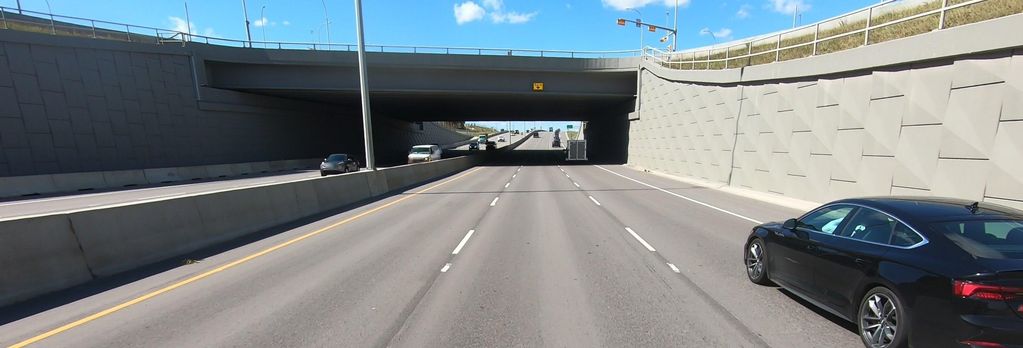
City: calgary